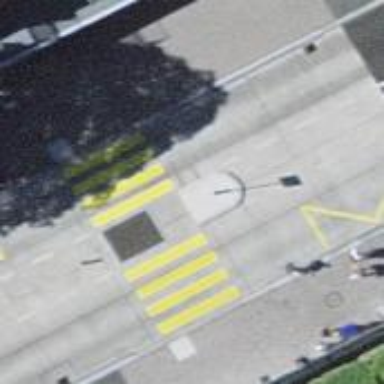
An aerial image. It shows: Kerb barrier.